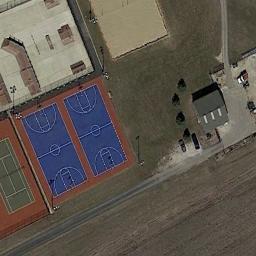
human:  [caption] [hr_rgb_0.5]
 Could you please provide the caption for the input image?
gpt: Two basketball courts next to a badminton court and some buildings beside .

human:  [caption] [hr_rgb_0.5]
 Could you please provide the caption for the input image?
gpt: There are two side by side red basketball courts on the right .

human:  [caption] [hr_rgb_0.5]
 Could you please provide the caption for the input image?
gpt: There are two basketball courts on the open place .

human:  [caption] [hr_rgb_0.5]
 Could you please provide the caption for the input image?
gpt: The basketball court and playground next to the buildings are adjacent to the bare lawn .

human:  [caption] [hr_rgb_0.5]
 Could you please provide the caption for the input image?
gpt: The badminton court is next to the basketball courts .